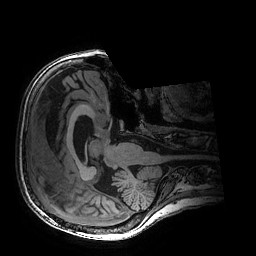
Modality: T1w
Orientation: axial
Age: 70
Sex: female
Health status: healthy
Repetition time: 2.53 s
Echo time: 0.0034 s